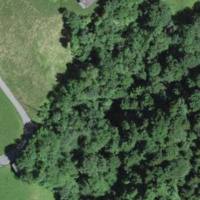
EUNIS habitat code: 41
Species observed at this site:
Eryngium alpinum